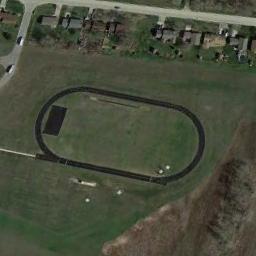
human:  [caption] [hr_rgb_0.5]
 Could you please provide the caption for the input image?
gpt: The track and field is built on the lawn, A road away from the residential area, And there is a lot of vegetation around it .

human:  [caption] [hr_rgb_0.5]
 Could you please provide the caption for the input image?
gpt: The ground track field is on a lawn and some houses are next to the ground track field .

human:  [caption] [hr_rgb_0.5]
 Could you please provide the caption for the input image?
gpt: There is a building next to the track and field .

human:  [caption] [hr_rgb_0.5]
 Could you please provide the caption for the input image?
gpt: The ground track field is surrounded by grass .

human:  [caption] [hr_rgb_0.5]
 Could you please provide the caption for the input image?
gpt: There are green lawns around the ground track filed with a black track .